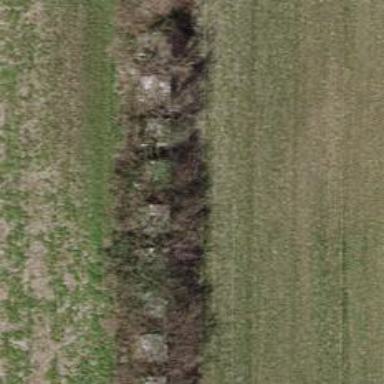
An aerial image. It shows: Block barrier.